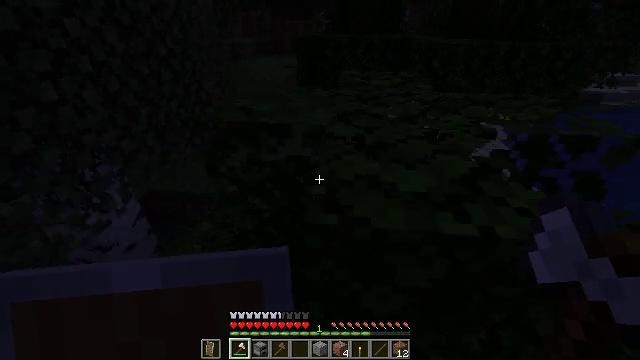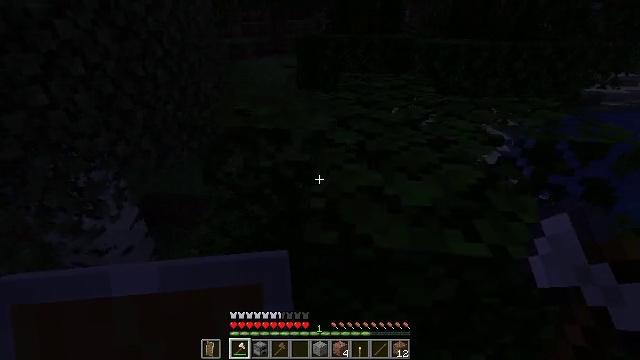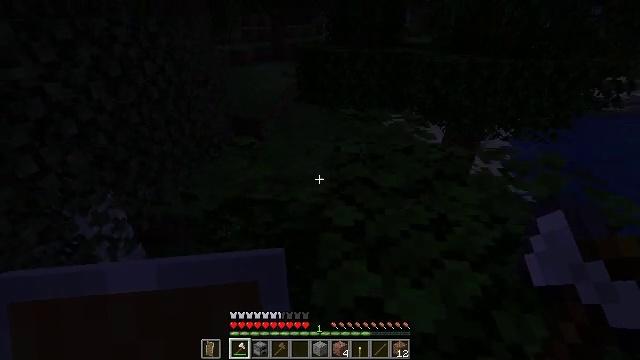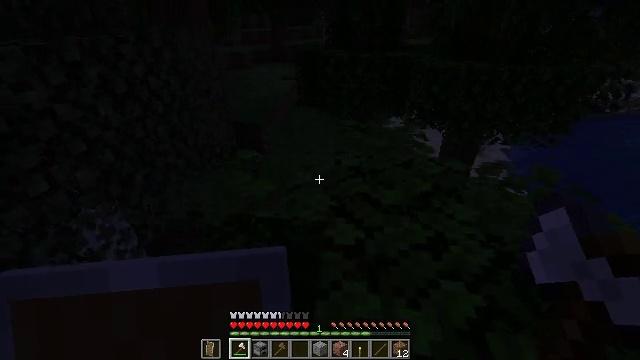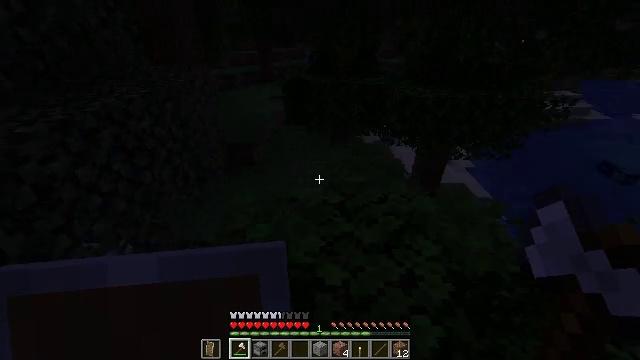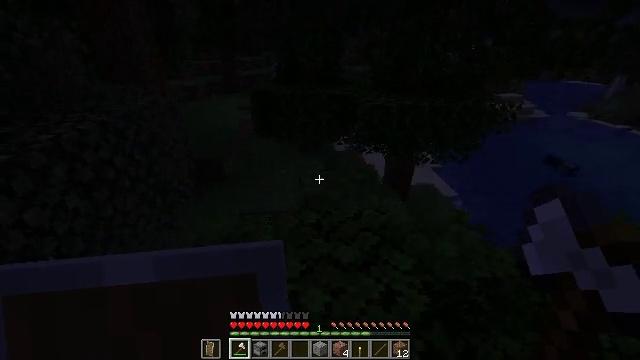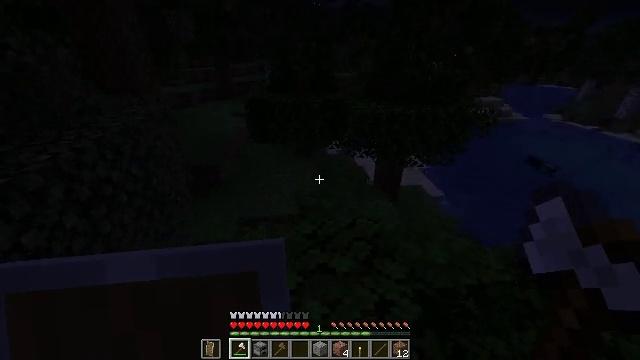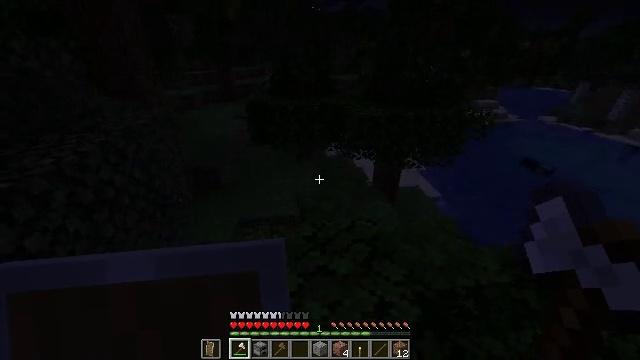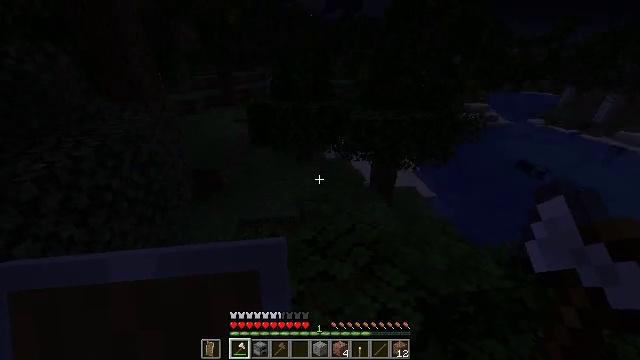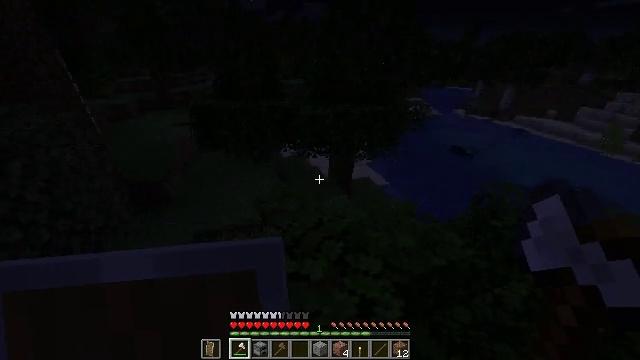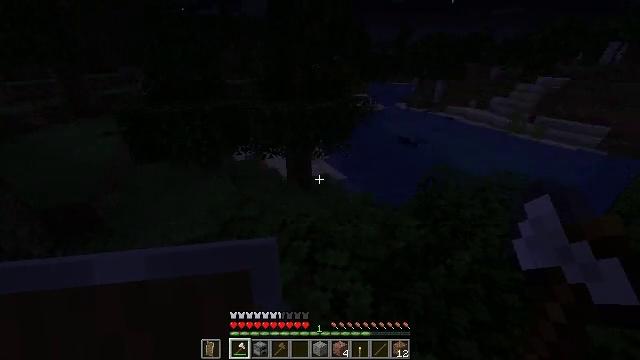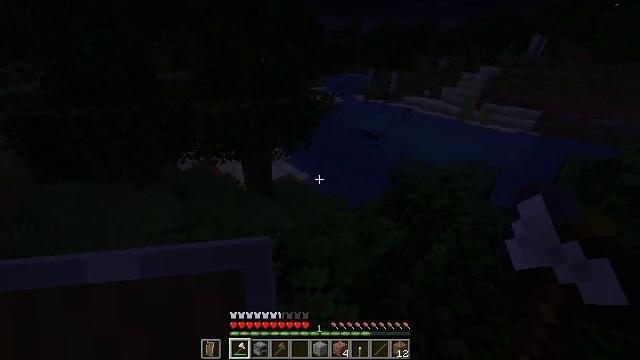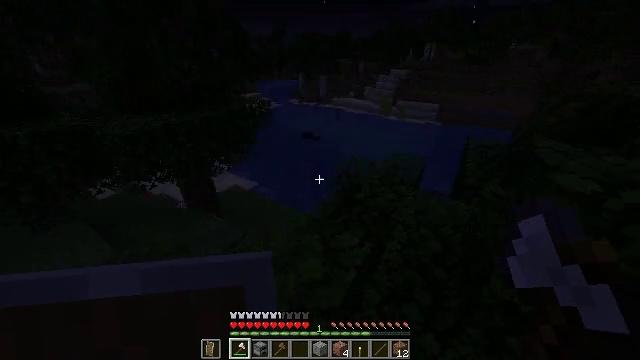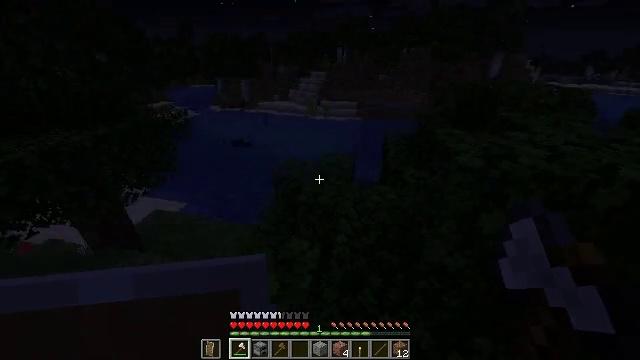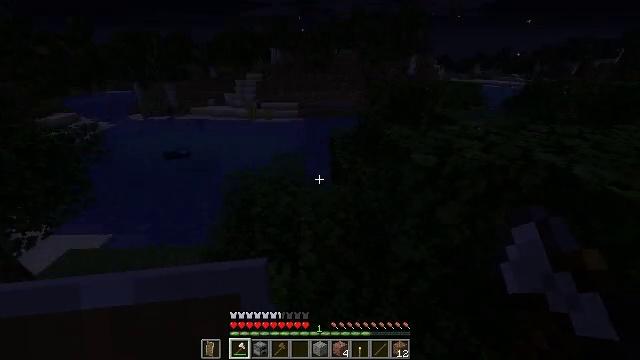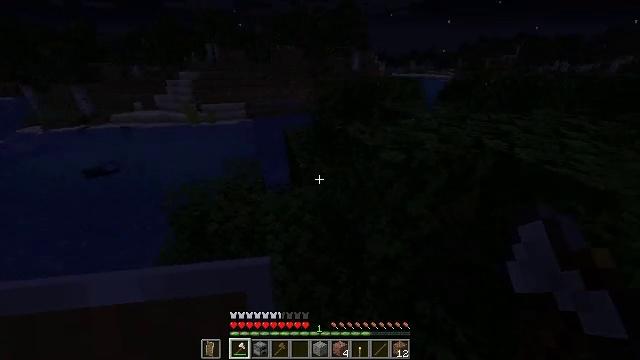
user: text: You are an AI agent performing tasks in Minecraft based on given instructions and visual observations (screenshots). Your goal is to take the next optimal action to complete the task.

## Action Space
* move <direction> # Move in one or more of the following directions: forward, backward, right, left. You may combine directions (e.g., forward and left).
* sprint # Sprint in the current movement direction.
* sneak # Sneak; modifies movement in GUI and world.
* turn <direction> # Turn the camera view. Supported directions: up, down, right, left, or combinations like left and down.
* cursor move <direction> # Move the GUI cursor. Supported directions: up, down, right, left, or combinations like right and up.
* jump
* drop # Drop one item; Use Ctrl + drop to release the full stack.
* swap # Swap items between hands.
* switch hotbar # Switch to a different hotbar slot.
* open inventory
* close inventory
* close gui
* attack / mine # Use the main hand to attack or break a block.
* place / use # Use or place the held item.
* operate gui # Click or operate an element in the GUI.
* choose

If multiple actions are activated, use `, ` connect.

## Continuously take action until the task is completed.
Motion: motion action
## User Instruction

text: Combat the tropical fish.
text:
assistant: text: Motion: move forward
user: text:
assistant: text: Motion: move forward, jump
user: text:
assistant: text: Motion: move forward, sprint, jump
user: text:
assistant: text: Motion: move forward, sprint, turn right and up, jump
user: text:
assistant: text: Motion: move forward, sprint, turn right and up, jump
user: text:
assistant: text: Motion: move forward, sprint, turn right
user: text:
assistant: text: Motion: move forward, sprint
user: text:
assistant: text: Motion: move forward, sprint
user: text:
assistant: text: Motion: move forward, sprint, turn right
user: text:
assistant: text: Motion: move forward, sprint, turn right
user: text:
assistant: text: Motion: move forward, sprint, turn right
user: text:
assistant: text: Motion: move forward, sprint, turn right
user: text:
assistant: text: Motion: move forward, turn right
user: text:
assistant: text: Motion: turn right
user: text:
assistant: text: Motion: turn right
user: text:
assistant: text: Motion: turn right
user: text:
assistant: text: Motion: turn right
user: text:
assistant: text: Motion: no_op
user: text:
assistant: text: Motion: no_op
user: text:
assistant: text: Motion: no_op
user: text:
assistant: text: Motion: no_op
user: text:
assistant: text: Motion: turn right
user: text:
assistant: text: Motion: turn right
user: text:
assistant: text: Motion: move forward, sprint, turn right and up
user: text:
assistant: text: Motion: move forward, sprint
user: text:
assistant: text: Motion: move forward, sprint, jump
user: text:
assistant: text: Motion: move forward, sprint, jump
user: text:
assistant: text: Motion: move forward, sprint, turn left, jump
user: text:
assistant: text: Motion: move forward, sprint, turn left, jump
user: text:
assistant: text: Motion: move forward, sprint, turn left, jump